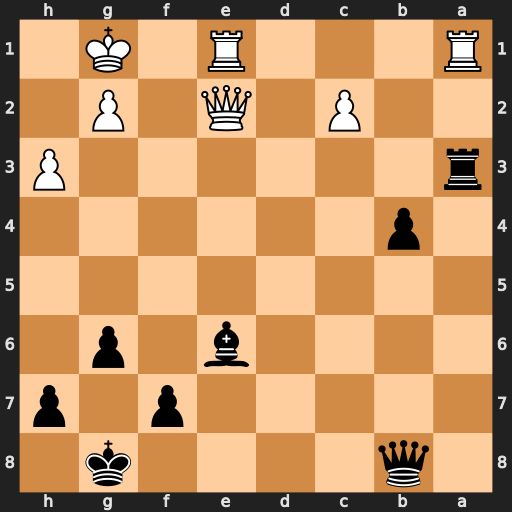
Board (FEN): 1q4k1/5p1p/4b1p1/8/1p6/r6P/2P1Q1P1/R3R1K1
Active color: b
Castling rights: -
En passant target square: -
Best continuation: Qa7+ Qf2 Rxa1 Qxa7 Rxa7